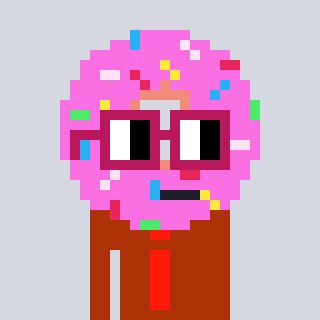
a pixel art character with square dark red glasses, a doughnut-shaped head and a hotbrown-colored body on a cool background